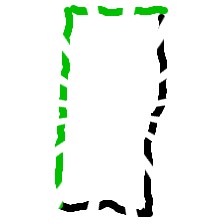
Shape: rectangle